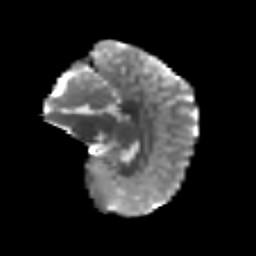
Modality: T2w
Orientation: sagittal
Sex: male
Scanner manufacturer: siemens
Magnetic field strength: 3 T
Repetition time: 5 s
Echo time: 0.071 s